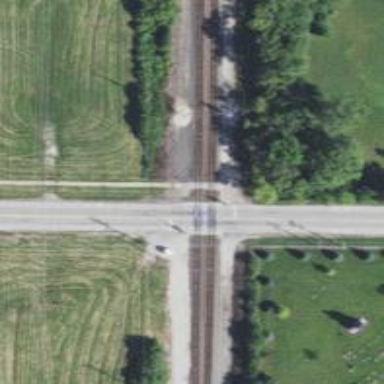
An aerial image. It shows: Level railway crossing.